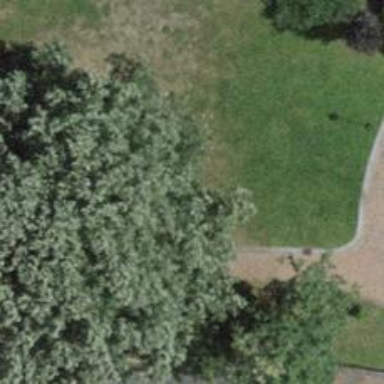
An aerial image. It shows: Bench for seating.